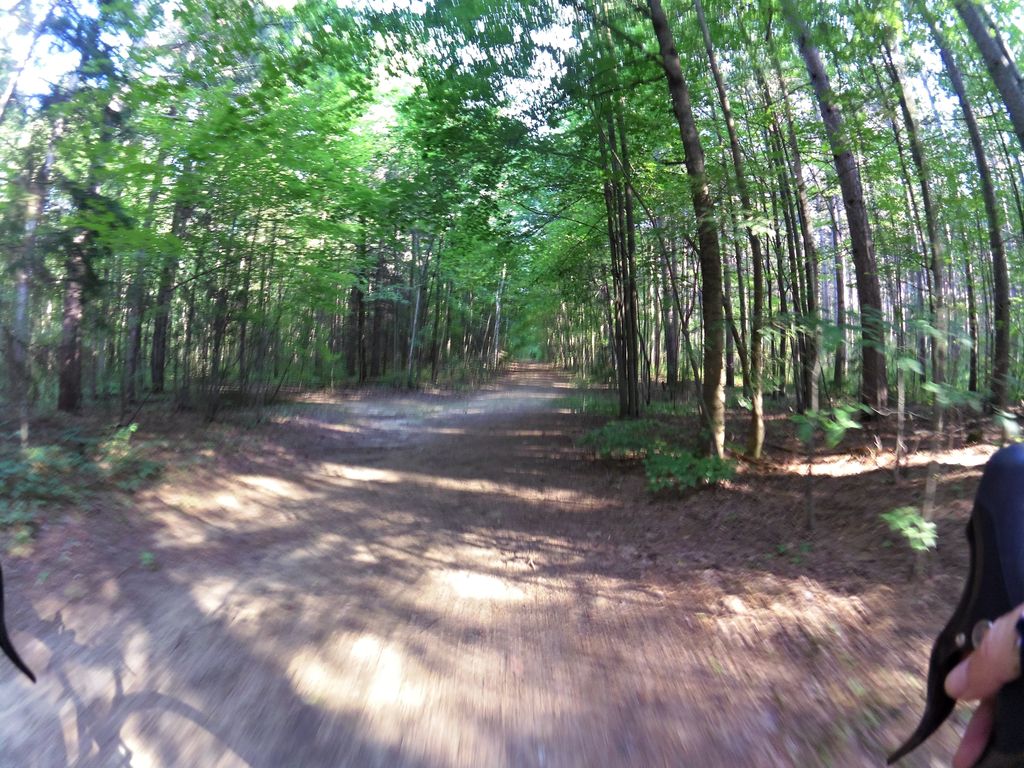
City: ottawa-gatineau